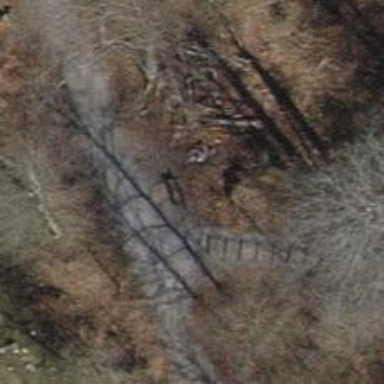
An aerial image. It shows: Brown bench in the vicinity.